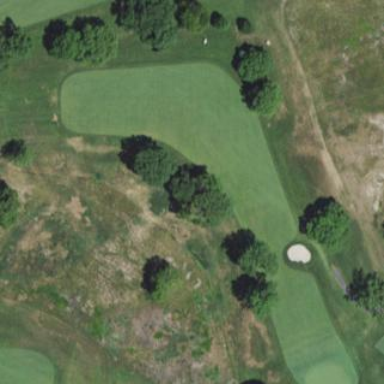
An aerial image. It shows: Grassy area designated as golf fairway.